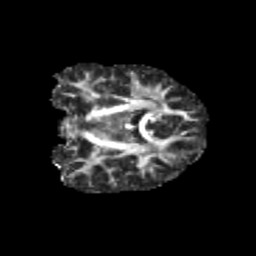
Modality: FA
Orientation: coronal
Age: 12
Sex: female
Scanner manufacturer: siemens
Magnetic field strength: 3 T
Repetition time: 3.8 s
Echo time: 0.07 s